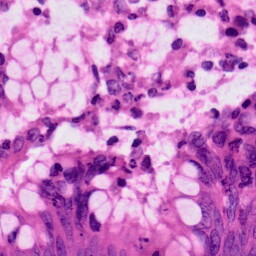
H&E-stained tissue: Colon